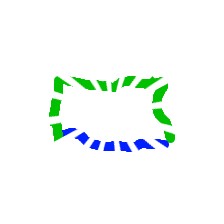
Shape: rectangle